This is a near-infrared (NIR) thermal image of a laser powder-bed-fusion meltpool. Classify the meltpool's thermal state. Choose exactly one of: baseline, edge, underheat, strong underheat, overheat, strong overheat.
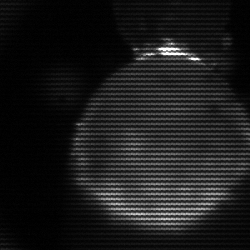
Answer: edge